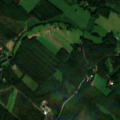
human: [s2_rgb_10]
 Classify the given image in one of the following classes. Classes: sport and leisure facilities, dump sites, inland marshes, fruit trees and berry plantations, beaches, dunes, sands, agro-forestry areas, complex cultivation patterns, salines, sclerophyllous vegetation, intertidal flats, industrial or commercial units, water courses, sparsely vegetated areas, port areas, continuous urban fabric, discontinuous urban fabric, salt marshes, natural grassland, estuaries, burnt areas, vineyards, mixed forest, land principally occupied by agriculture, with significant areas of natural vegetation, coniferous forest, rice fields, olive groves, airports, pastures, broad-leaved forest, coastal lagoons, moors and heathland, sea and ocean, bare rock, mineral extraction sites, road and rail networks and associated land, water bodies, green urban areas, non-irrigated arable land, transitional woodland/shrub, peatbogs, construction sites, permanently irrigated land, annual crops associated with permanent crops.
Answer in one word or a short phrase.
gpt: land principally occupied by agriculture, with significant areas of natural vegetation, coniferous forest, mixed forest, transitional woodland/shrub